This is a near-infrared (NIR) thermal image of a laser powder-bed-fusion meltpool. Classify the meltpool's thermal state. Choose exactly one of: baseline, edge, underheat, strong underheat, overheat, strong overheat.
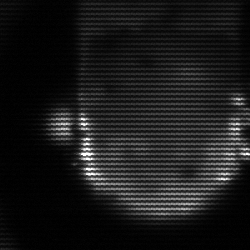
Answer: baseline